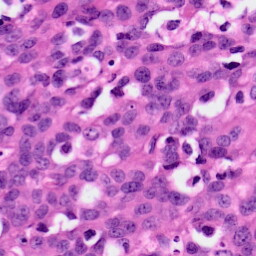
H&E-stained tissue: Ovarian